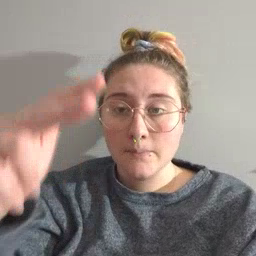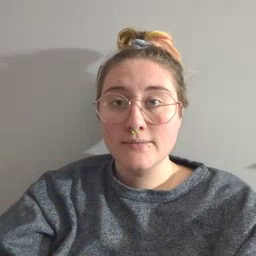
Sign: helicopter